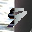
Label: 9